Question: I am trying to write a verilog code for FPGA programming where I will implement a VGA application. I use Quartus II and Altera DE2.
At the moment, my aim is to get a 640x480 rgb image during compilation (method doesn't matter as long as it works and is efficient). The best solution I came up with is to convert the picture into rgb hex files using matlab and to use $readmemh to get them into a register.
But as discussed here: <URL>
it takes too much time and apparently there is no way around it with this method. It would be fine if it was only the time but there is also the size problem, 640x480 pretty much costs most of the free space.
What I am hoping is some system function or variable type of verilog that will take and store the picture in a different way so that size won't be a problem anymore. I have checked solutions for verilog and quartus webpage but I believe there should be a faster way to do this general task, rather than writing something from scratch.
compilation report for 200x200 readmemh attempt:

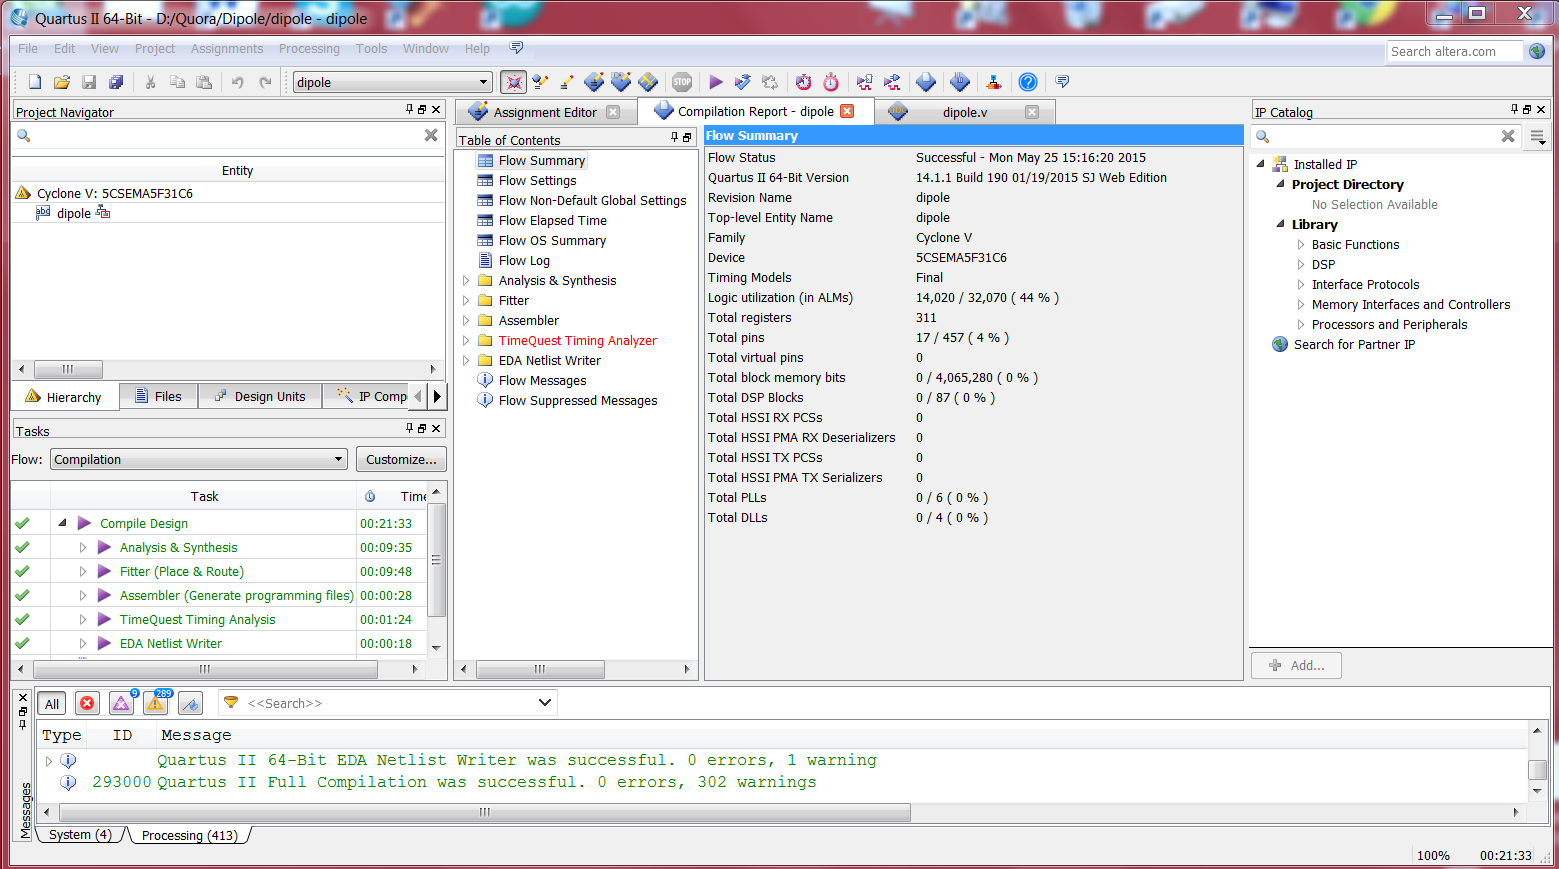
Answer: Based on your compilation report, I'd recommend you using a block ROM (or RAM) memory, instead of registers to store your image.
At this moment you're using distributed RAM, i.e. the memory that is available inside a each small logic blocks of FPGA. This makes distributed RAM, ideal for small sized memories. But when comes to large memories, this may cause an extra wiring delays and increase synthesis time (the synthesiser need to wire all of this blocks).
On the other hand, a block RAM is a two port memory containing several kilobits (depending on your device and manufacture) of RAM. That's why you should use block RAM for large sized memories, while distributed RAM for FIFO's or small sized memories. Cyclone IV EP4CE115F29 (available in DE2-115) has 432 M9K memory blocks (<PHONE> memory bits).
The example of single port ROM memory (Quartus II Verilog Template):
'''
module single_port_rom
#(parameter DATA_WIDTH=8, parameter ADDR_WIDTH=8)
(
input [(ADDR_WIDTH-1):0] addr,
input clk,
output reg [(DATA_WIDTH-1):0] q
);
// Declare the ROM variable
reg [DATA_WIDTH-1:0] rom[2**ADDR_WIDTH-1:0];
initial
begin
$readmemh("single_port_rom_init.txt", rom);
end
always @ (posedge clk)
begin
q <= rom[addr];
end
endmodule
'''